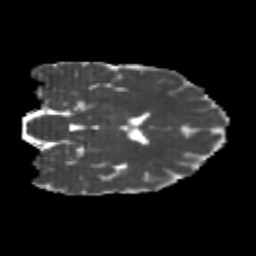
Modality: MD
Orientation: coronal
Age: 22
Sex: female
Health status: healthy
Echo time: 0.074 s